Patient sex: F
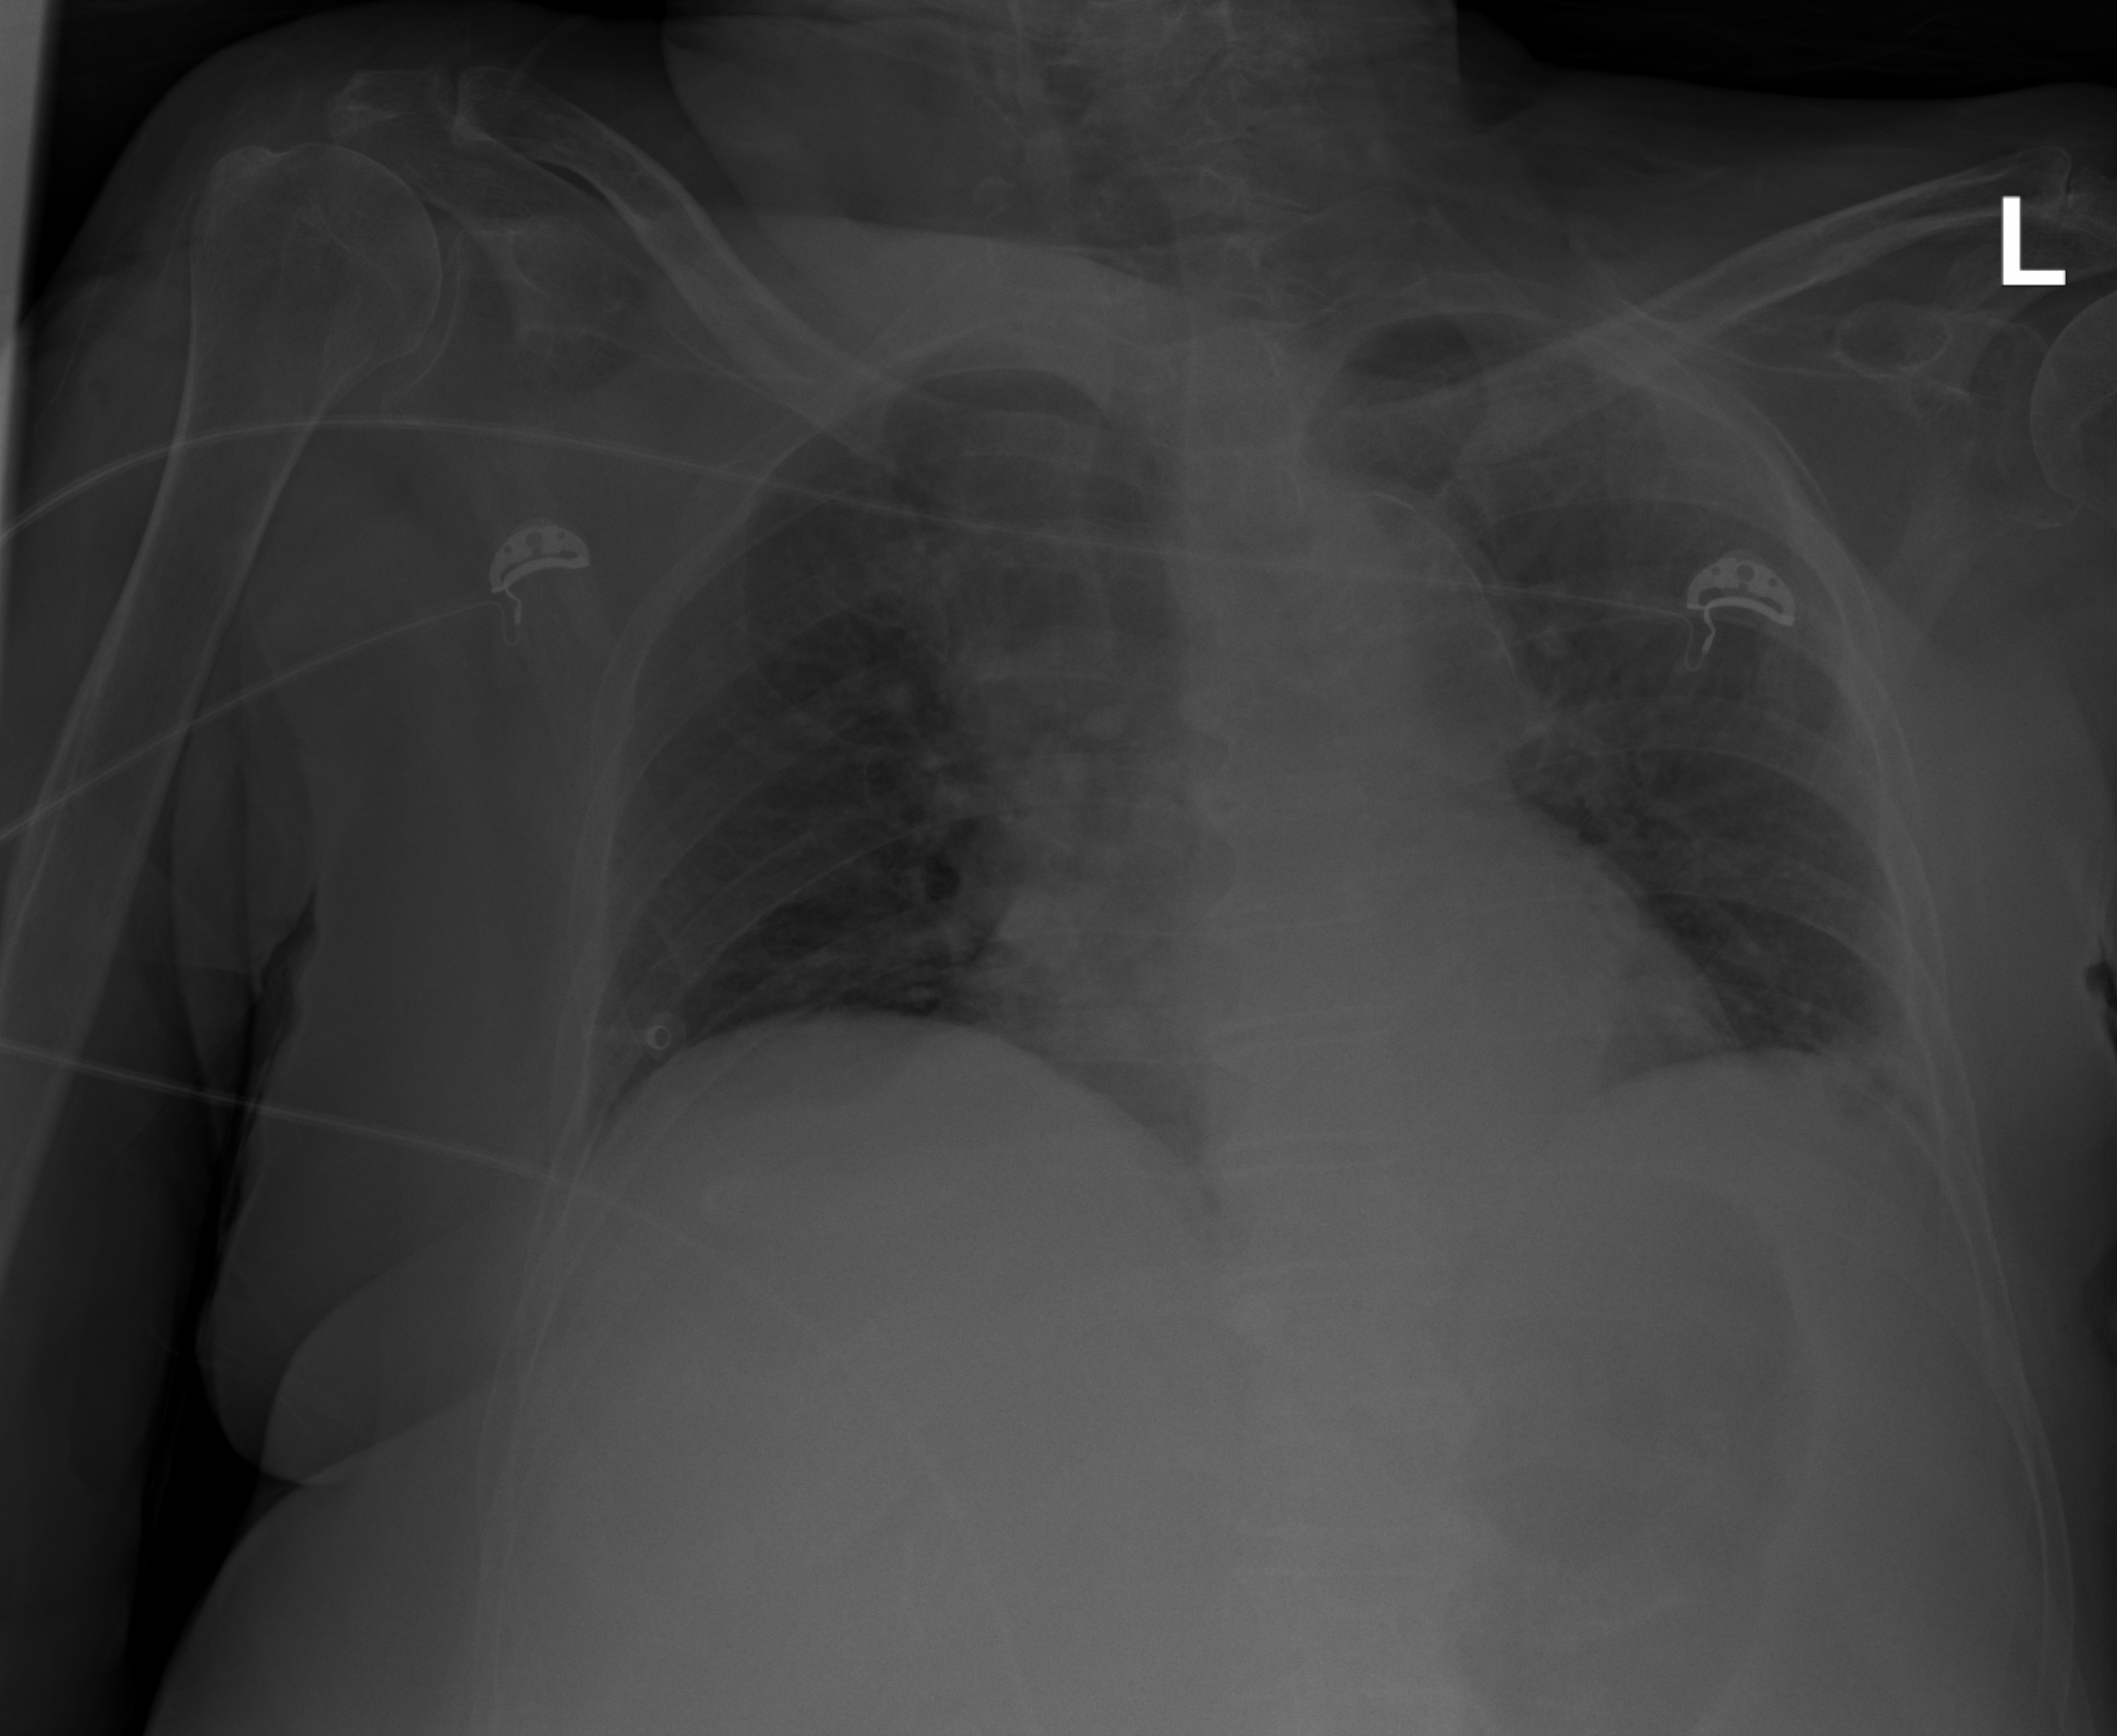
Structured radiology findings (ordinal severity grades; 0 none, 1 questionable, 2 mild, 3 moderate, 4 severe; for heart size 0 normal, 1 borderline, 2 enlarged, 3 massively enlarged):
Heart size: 0
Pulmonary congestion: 1
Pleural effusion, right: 0
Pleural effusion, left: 0
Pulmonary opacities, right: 0
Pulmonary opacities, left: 2
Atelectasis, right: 0
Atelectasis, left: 2